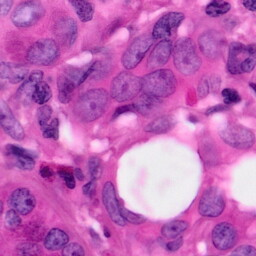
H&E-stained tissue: Pancreatic